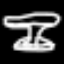
Label: hourglass